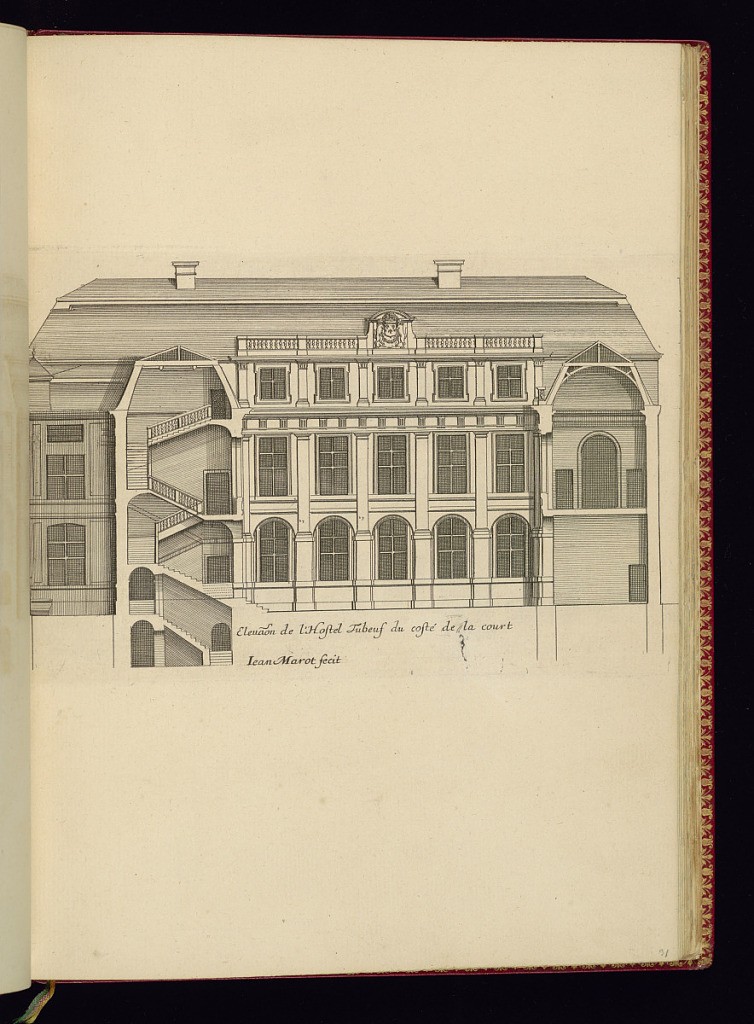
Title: Elevaon de l’Hostel Tubeuf du costé de la court
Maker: Jean Marot, French, 1619 - 1679
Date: ca.1635–ca.1660
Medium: Etching on laid paper
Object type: Print
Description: An architectural elevation of an exterior façade of a Parisian hôtel particulier (grand house) including two sectional views of the interior, featuring windows, pilasters, balustrade, coat of arms. The plate is titled and signed.